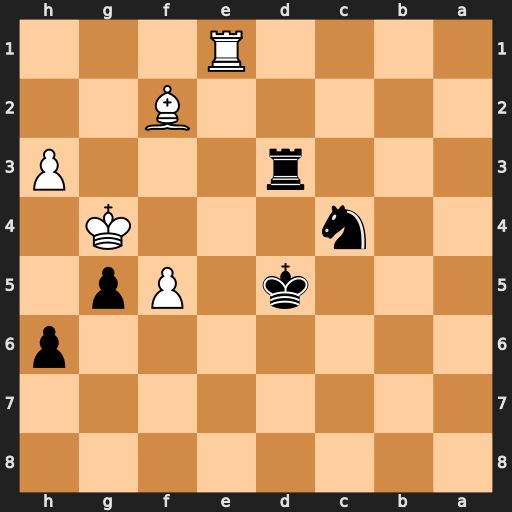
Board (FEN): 8/8/7p/3k1Pp1/2n3K1/3r3P/5B2/4R3
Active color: b
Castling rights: -
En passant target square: -
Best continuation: Ne5+ Rxe5+ Kxe5